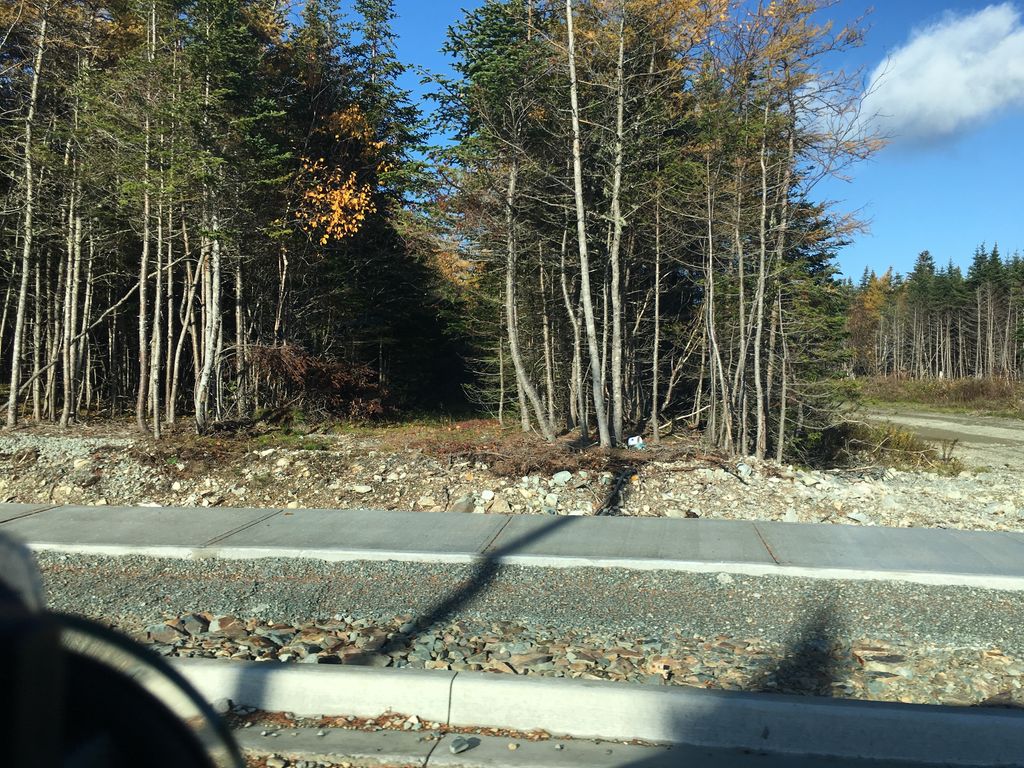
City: st_johns